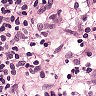
Metastatic tissue present: no